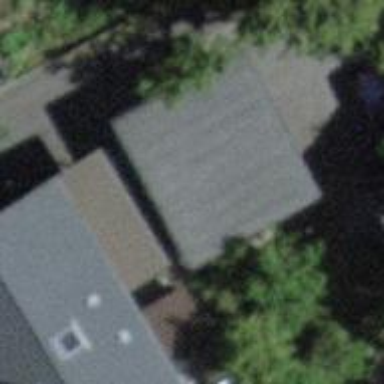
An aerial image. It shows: View of roof of building.